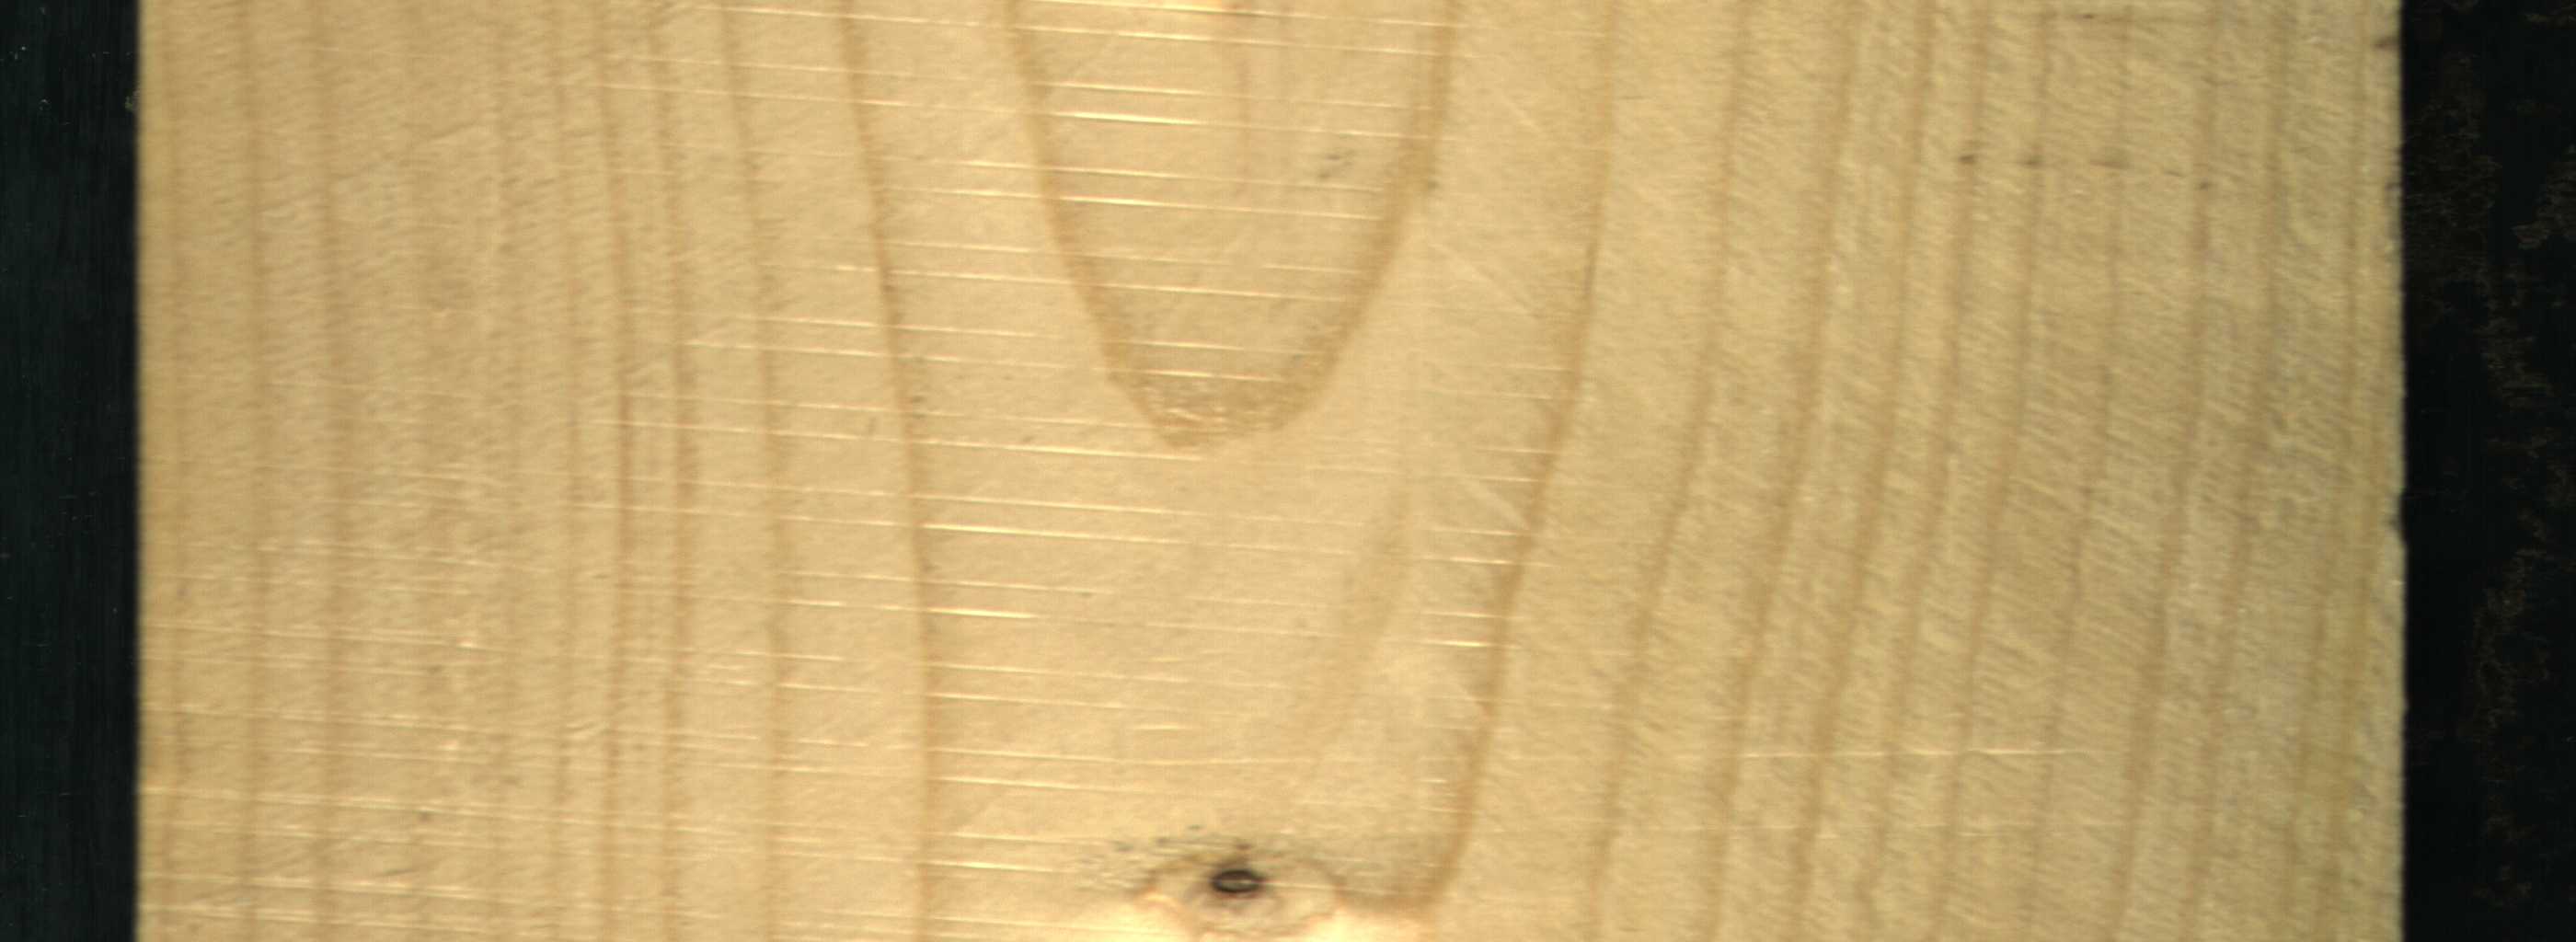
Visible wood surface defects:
Live_Knot